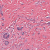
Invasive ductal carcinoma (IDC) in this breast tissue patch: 1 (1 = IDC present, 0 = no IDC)